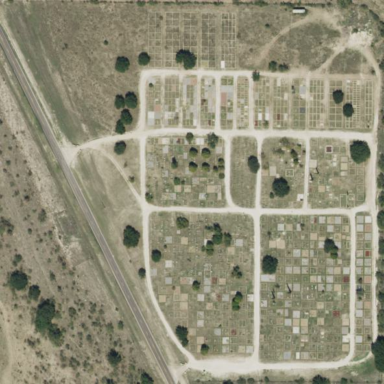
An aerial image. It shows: Cemetery.